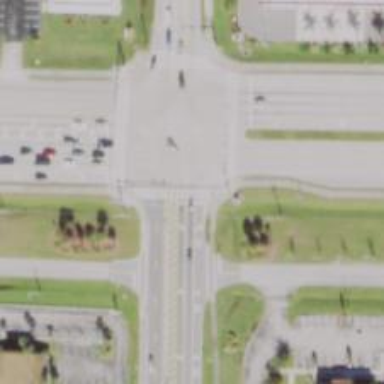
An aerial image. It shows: Crossing on the road.